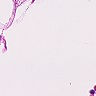
Metastatic tissue present: no